RGB frame:
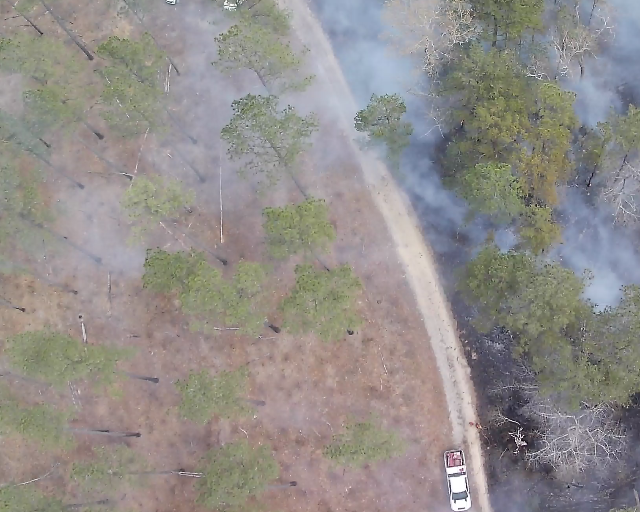
Thermal frame:
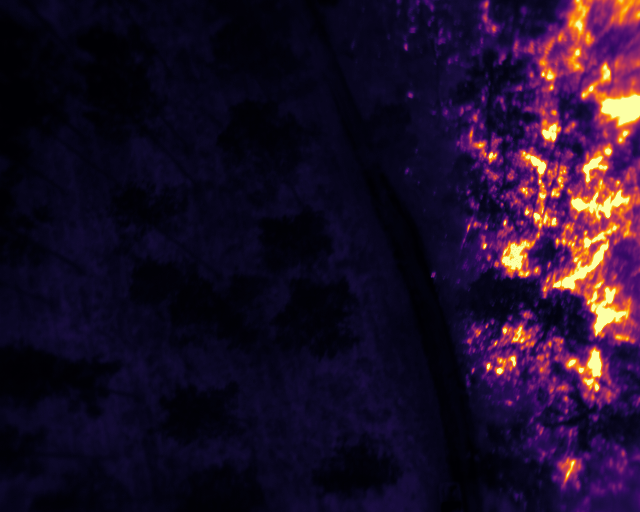
Captured: 2026-02-26 03:08:03
Pixels at or above 80 °C: 28056 (fraction of frame: 0.08562)